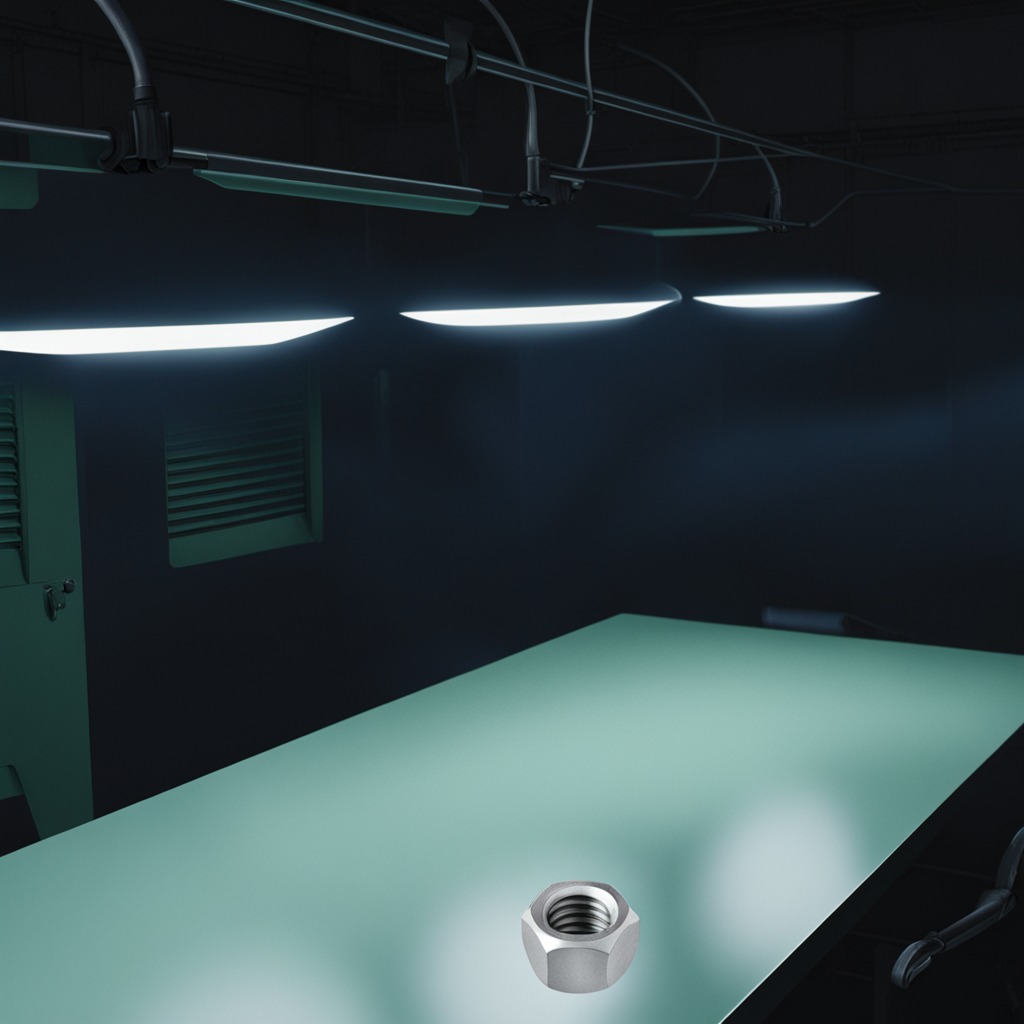
A metal nut is lying on a clean empty table in a railway signal maintenance room lit by harsh overhead fluorescents.